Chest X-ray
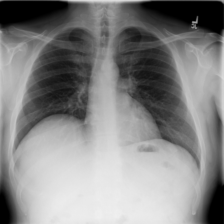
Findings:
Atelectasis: negative
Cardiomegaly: negative
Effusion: negative
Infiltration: negative
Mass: negative
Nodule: negative
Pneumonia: negative
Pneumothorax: negative
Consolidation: negative
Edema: negative
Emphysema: negative
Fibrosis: negative
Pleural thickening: negative
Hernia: negative